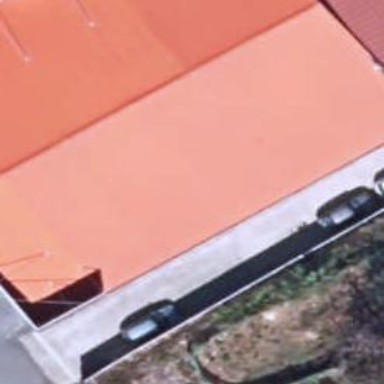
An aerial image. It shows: Building that houses car shop.